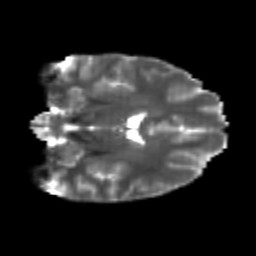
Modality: T2w
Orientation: coronal
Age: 24
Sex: male
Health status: healthy
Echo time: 0.074 s